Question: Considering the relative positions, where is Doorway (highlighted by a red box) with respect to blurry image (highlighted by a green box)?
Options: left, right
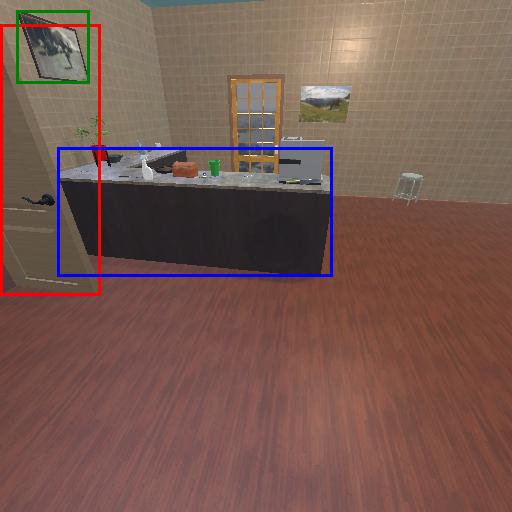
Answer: left